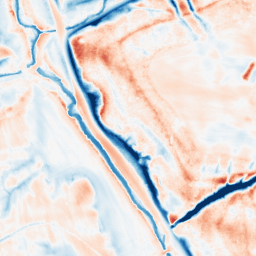
Category: edge_preserving
Decomposition family: guided
Decomposition parameters: radius: 8
eps: 0.1
Upsampling method: linear_exact
Upsampling parameters: scale: 8
Upsampling scale: 8